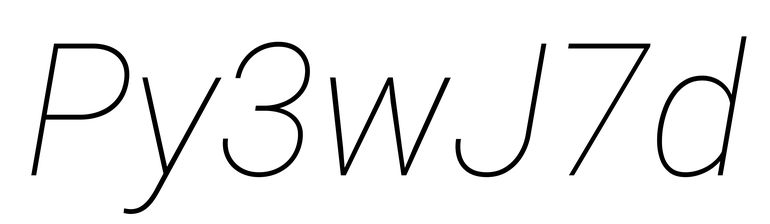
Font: Roboto-Italic_Thin_Italic